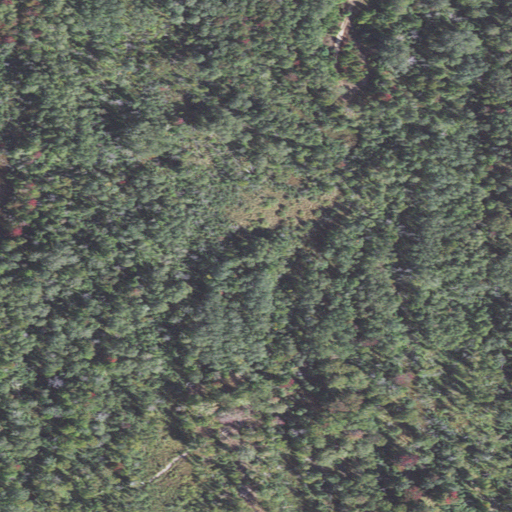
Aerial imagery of dune(s) in Michigan named Negwegon Dune and Swale Complex (Major) containing woody wetlands, deciduous forest, open development, and low intensity development